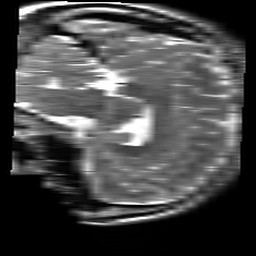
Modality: T2w
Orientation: sagittal
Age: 22
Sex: male
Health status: healthy
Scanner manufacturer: siemens
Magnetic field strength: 3 T
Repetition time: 4.01 s
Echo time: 0.116 s